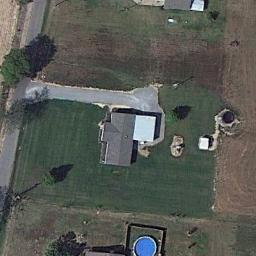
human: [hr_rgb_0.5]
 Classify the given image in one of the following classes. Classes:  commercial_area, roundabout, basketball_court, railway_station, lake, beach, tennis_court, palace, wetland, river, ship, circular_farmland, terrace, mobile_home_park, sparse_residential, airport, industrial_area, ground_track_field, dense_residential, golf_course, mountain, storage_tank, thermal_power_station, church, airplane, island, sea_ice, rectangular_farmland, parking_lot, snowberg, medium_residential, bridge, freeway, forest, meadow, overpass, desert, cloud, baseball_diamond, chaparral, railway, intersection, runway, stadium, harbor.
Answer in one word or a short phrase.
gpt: sparse_residential